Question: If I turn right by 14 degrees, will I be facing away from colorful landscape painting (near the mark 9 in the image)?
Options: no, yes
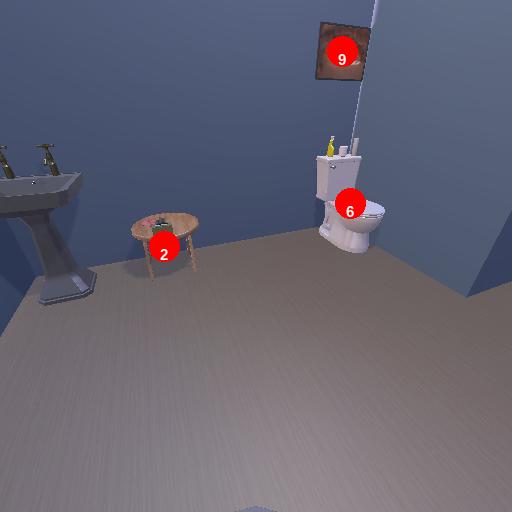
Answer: no